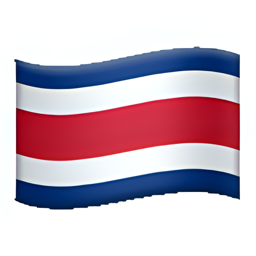
Name: flag for costa rica
Emoji: 🇨🇷
Group: Flags
Sub-group: country-flag